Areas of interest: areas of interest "Scenic Spot"
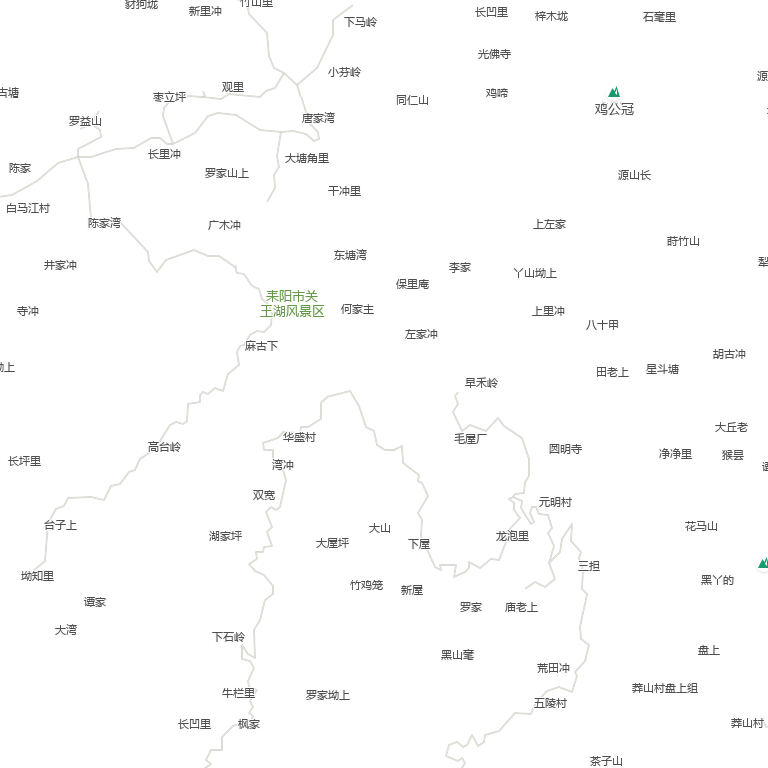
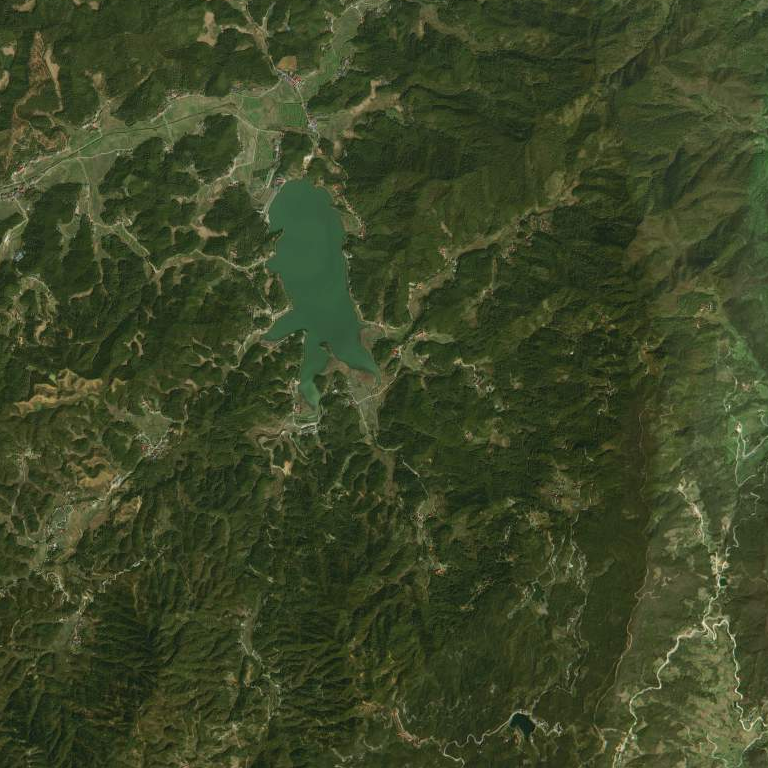